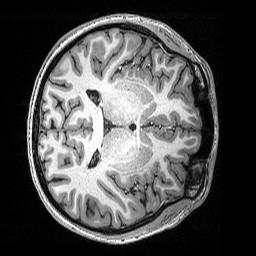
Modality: T1w
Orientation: axial
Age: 21
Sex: female
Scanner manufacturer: siemens
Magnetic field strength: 3 T
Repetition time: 2.53 s
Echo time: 0.0033 s